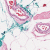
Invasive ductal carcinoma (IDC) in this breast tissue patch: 0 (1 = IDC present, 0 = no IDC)